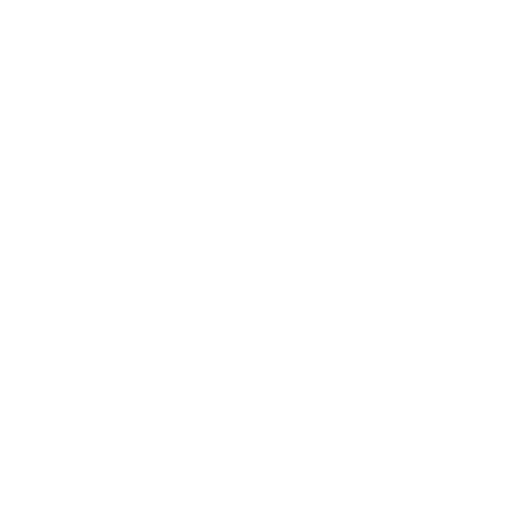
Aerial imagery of island in Alaska named Clam Island containing only unknown